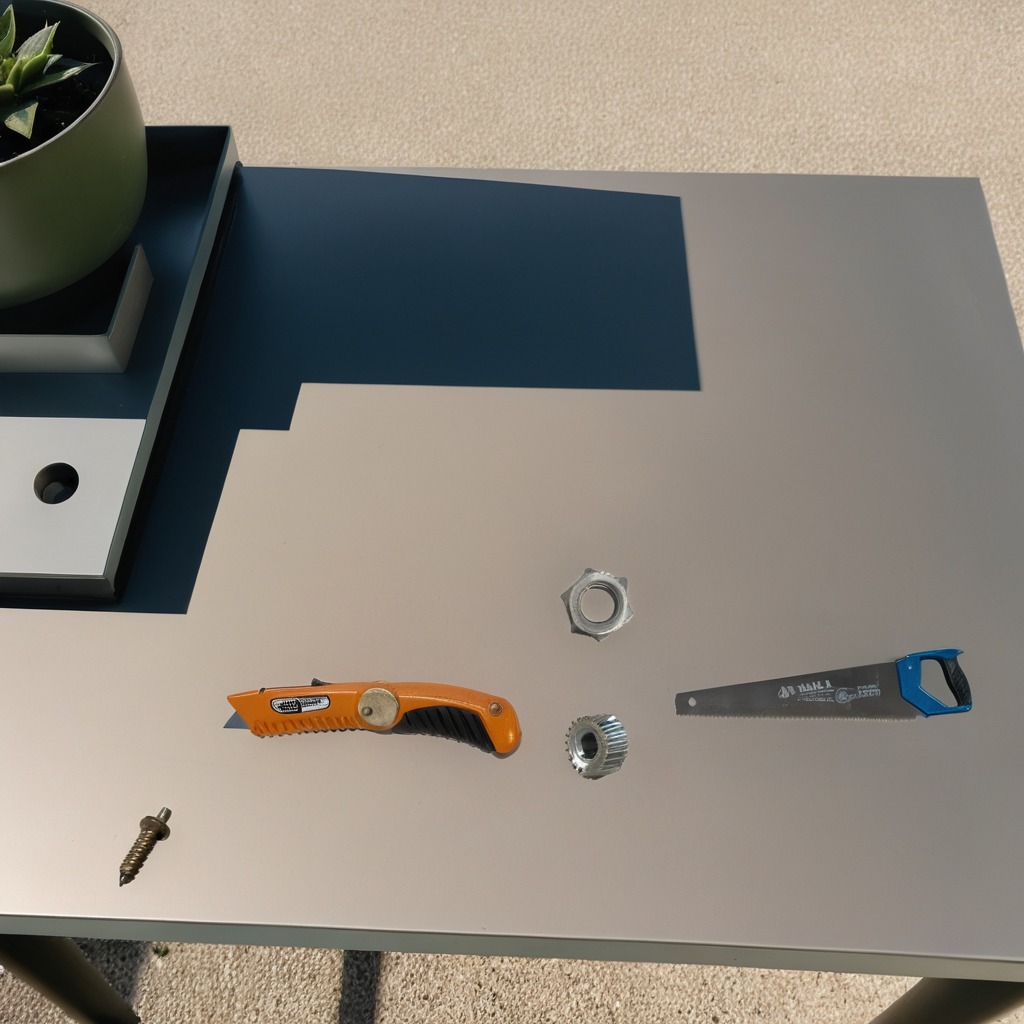
A steel gear with teeth, a utility knife, a metal machine screw, a handheld metal saw, and a metal nut are lying on the table.